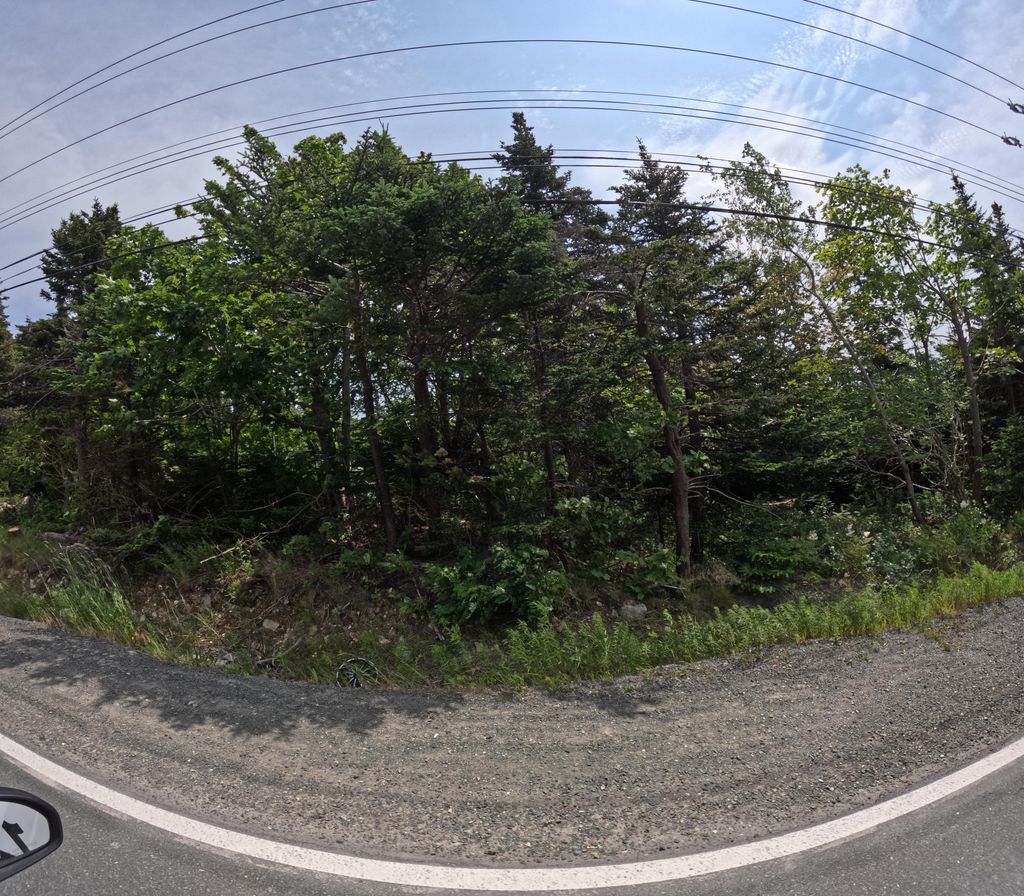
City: st_johns